【题型】填空题　【知识点】立体几何　【难度】easy
三棱锥$S-ABC$中，平面$SAB\perp$平面$ABC$，$\angle SAB=3\angle ABC=90^\circ$，$S_{\triangle ASC}=2$，则三棱锥$S-ABC$的外接球表面积的最小值为\underline{\quad\quad}.
【解答】
\noindent \textbf{【答案】} $16\pi$

\noindent \textbf{【分析】} 设球$O$的半径为$R$，构造直角三角形计算$R$的最小值，即可求得三棱锥$S-ABC$外接球表面积的最小值.

\noindent \textbf{【详解】}

\noindent 设$O$为球心，过$O$作$OM\perp$平面$ABC$，垂足为$M$，

\noindent 则$M$是$\triangle ABC$的外心，连接$MA$，$MC$得$\triangle MAC$是等边三角形，

\noindent 设其边长为$m$，连接$OA$，$OS$，过点$O$做$ON\perp SA$，垂足为$N$；

\noindent 因为$OA=OS$，故$N$是线段$AS$的中点，四边形$OMAN$为矩形，

\noindent 设$OM=h$，则$SA=2h$；

\noindent 因为$S_{\triangle ASC}=2$，故$mh=2$；

\noindent 设球$O$的半径为$R$，则$R^2=h^2+m^2\geq 2mh=4$，

\noindent 故三棱锥$S-ABC$外接球表面积的最小值为$16\pi$.

\noindent \textbf{【点睛】} 本题主要考查三棱锥外接球表面积，属于基础题.
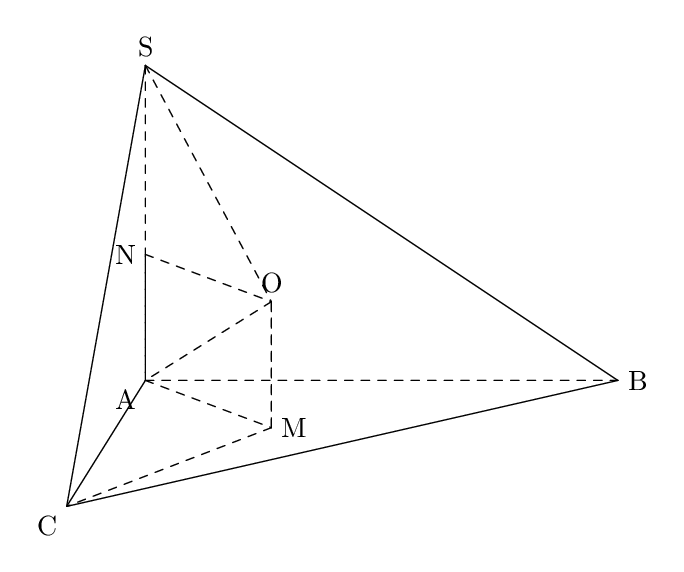